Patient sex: F
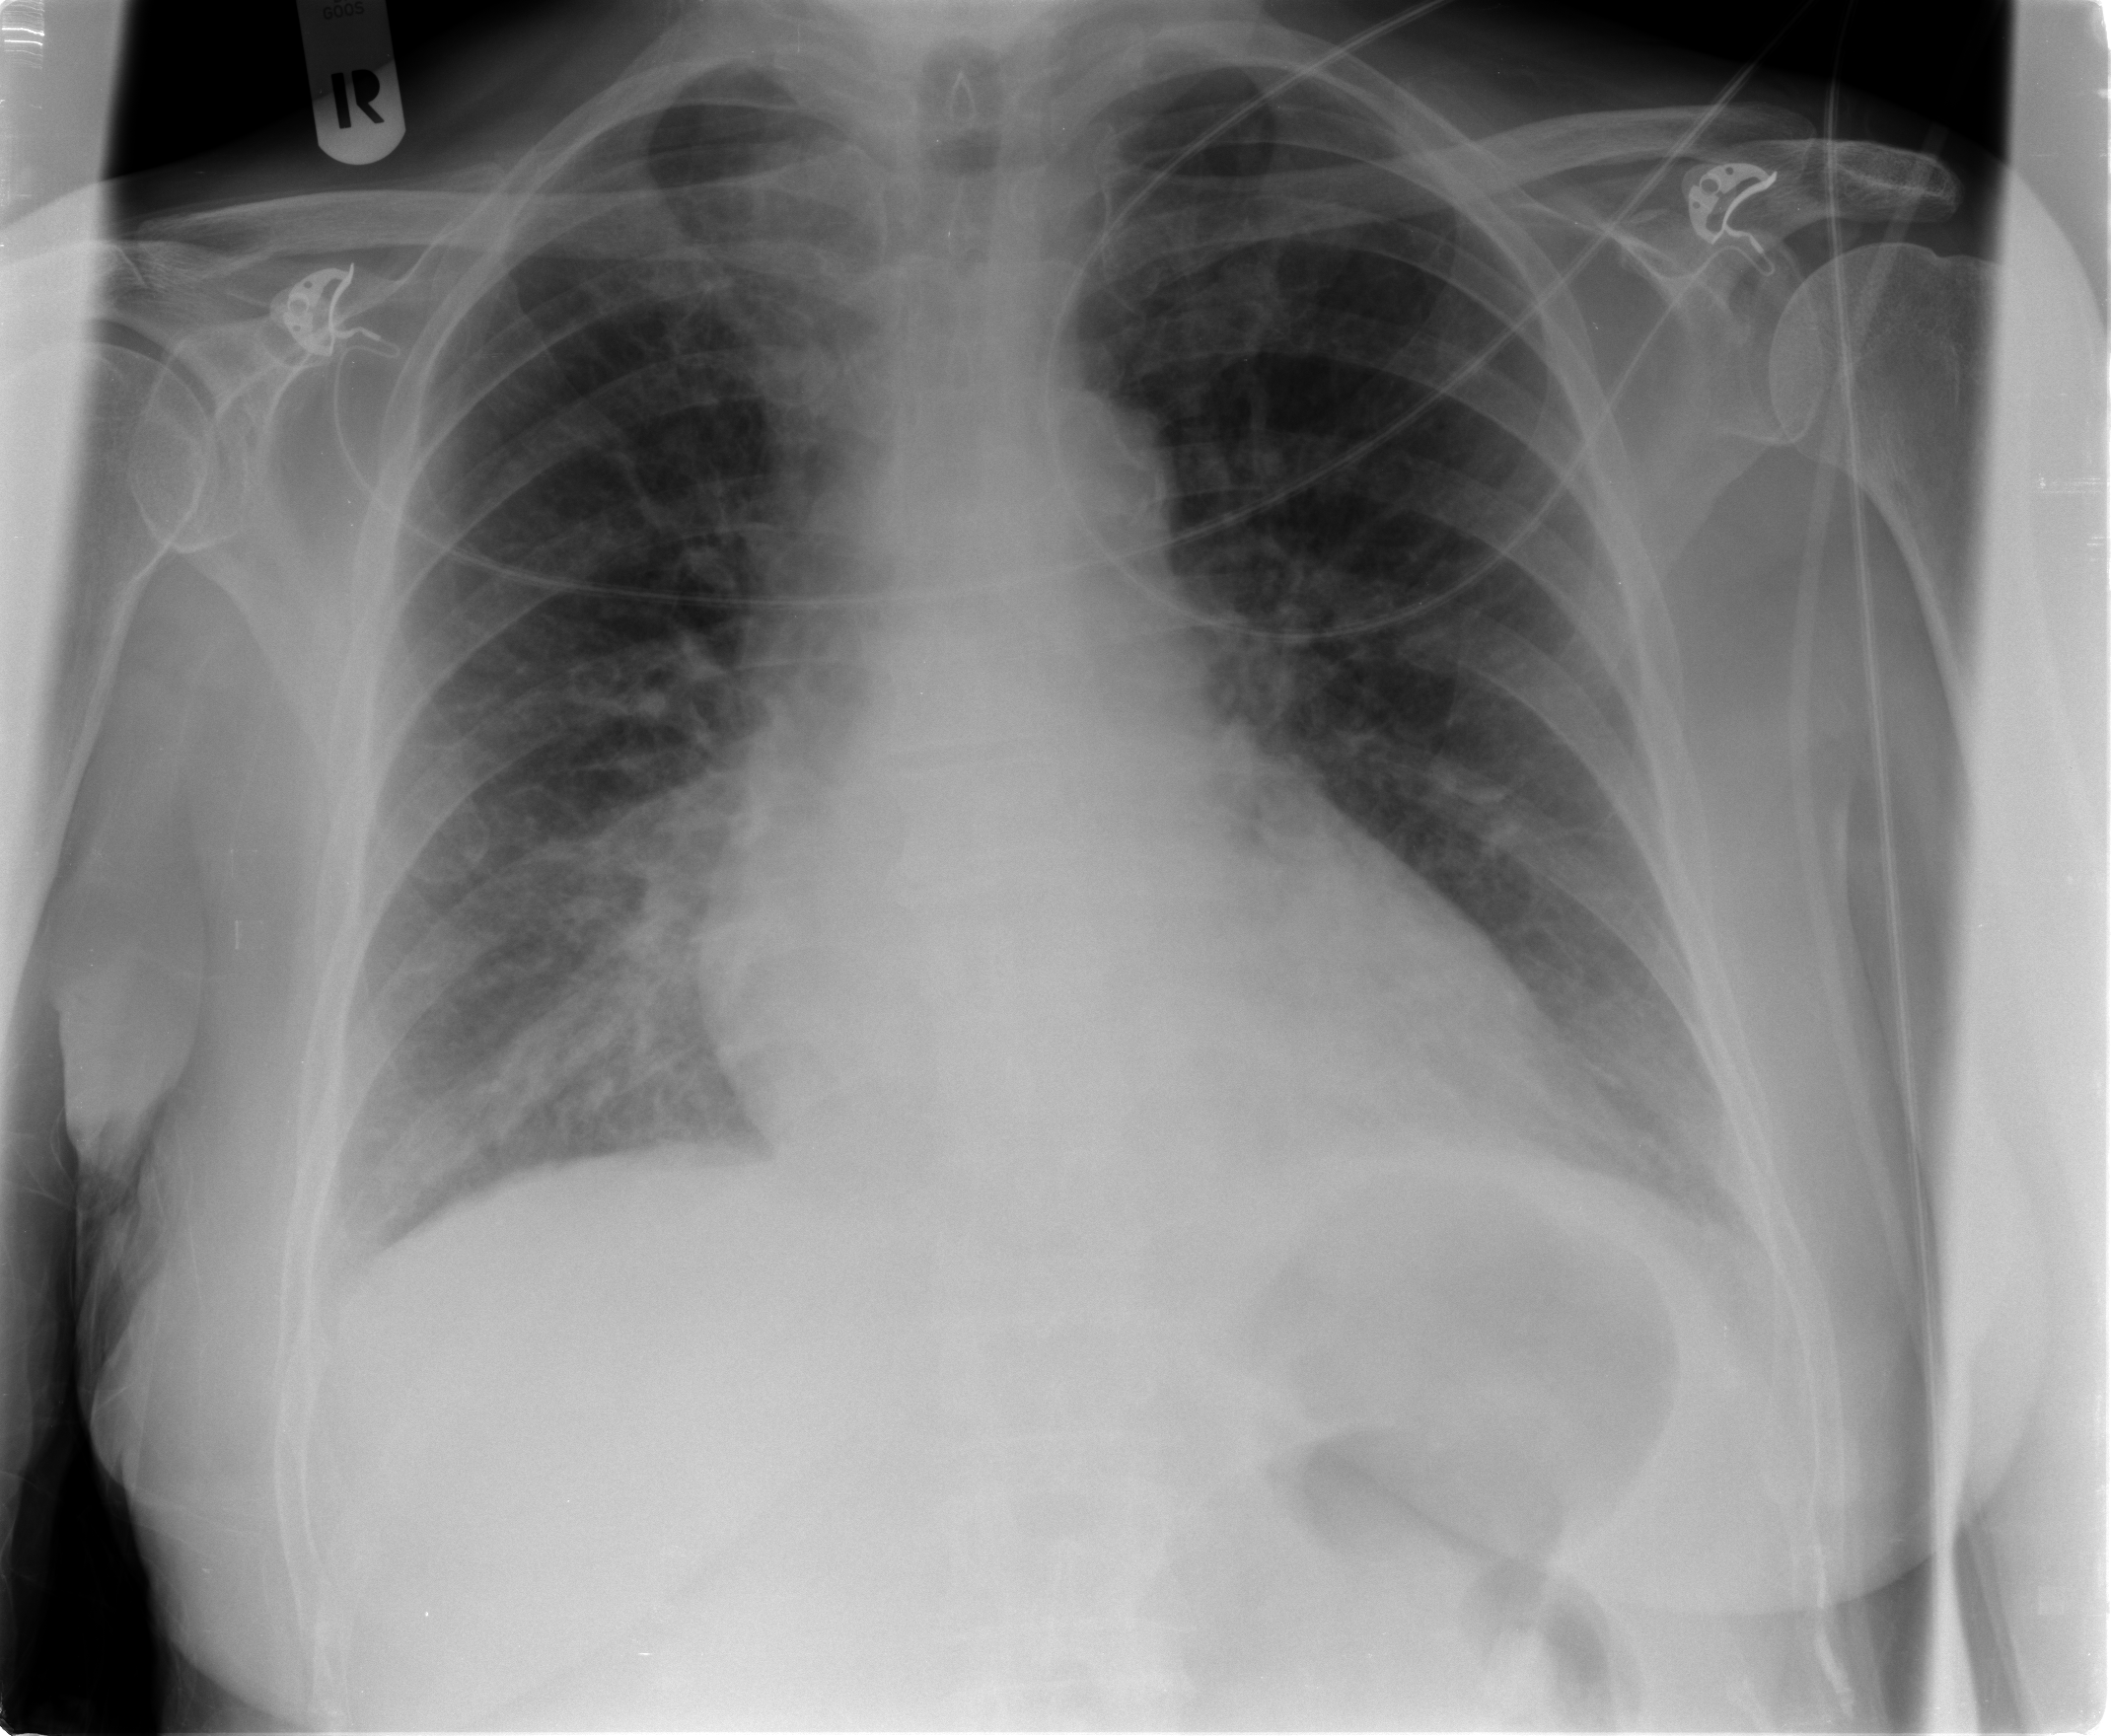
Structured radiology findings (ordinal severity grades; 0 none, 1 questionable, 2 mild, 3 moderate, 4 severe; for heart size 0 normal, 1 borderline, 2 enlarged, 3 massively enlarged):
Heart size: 0
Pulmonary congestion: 2
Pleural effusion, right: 2
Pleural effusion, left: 2
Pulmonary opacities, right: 2
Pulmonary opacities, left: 0
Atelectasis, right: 2
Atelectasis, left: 2